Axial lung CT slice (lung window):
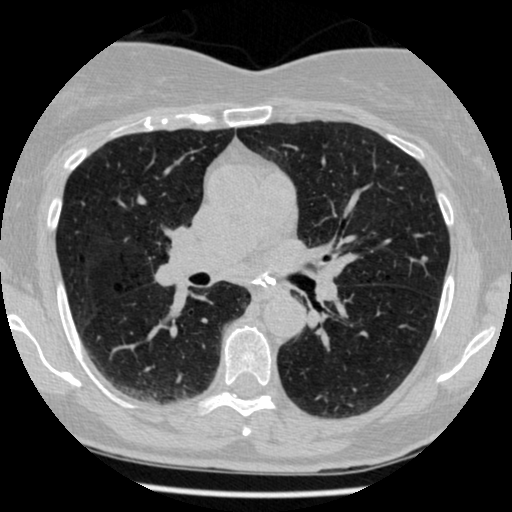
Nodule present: yes
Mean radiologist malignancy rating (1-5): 2.75